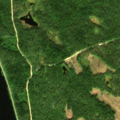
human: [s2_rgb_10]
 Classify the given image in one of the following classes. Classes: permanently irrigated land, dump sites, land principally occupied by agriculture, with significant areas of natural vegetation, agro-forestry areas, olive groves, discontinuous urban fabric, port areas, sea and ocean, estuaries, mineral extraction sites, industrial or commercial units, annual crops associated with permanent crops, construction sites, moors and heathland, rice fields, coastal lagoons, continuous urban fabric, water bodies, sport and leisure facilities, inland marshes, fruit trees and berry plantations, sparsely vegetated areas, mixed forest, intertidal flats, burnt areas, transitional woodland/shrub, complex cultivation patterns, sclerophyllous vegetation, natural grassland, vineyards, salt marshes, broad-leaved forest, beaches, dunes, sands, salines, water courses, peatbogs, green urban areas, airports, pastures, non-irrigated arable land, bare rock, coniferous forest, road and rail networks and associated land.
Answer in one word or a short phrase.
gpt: coniferous forest, water bodies